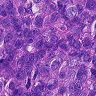
Metastatic tissue present: yes